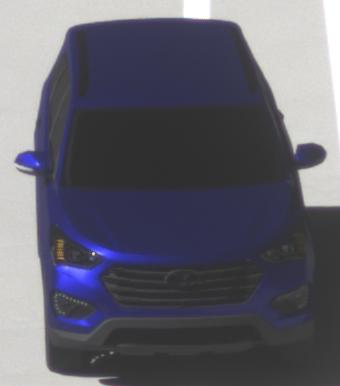
Make: Hyundai
Model: Santa Fe 2.4 GDI
Detailed model: Santa Fe (DM)
Model produced from: 2017/08
Model produced until: 2018/01
Doors: 5
Color: blue
Road condition: dry road
Daytime: morning or afternoon
Contrast: high contrast